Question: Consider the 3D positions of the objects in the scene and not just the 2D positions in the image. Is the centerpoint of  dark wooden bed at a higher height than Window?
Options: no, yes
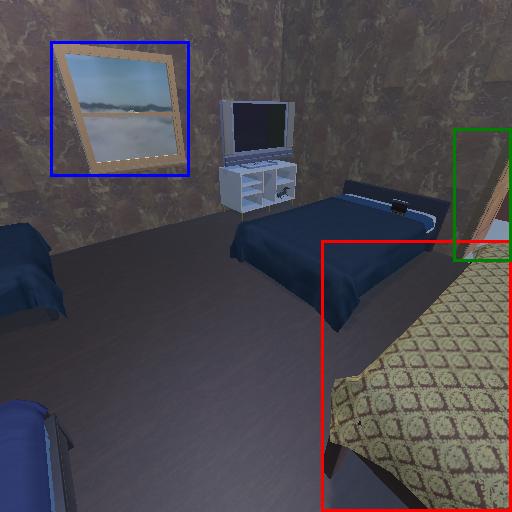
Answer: no